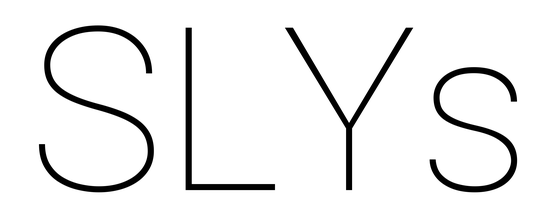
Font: Roboto_Thin